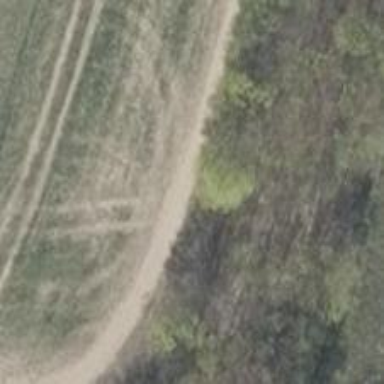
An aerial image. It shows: Track with ground surface of grade 3.